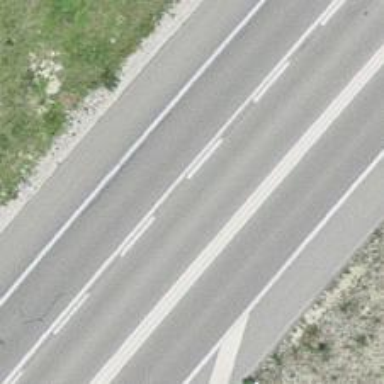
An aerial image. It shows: Asphalt road classified as trunk highway.